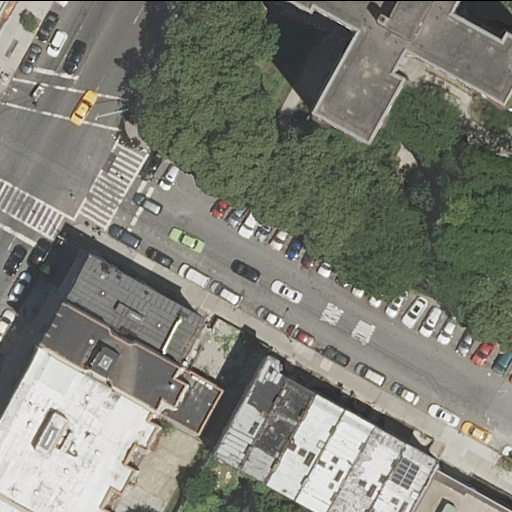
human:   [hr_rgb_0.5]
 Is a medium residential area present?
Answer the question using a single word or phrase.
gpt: no

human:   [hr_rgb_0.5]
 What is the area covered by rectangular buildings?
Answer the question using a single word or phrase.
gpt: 2753m2

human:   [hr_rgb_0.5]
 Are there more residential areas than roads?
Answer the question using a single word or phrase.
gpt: no

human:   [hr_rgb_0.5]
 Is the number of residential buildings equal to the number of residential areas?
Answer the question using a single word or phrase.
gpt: no

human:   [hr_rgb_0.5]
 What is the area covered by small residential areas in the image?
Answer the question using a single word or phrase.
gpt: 0m2

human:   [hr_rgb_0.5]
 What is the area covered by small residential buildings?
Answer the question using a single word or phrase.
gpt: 165m2

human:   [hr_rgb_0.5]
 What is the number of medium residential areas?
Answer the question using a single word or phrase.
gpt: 0

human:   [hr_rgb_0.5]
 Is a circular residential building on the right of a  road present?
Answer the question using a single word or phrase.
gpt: no

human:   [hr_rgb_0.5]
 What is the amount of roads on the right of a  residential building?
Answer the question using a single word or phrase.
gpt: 4

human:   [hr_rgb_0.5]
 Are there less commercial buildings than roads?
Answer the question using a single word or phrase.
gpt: yes

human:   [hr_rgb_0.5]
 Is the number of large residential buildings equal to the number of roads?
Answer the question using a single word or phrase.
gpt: no

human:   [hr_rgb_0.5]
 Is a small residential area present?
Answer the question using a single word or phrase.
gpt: no

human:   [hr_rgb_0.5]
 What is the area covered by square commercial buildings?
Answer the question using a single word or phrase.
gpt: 0m2

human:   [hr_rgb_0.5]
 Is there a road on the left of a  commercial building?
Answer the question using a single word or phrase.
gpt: no

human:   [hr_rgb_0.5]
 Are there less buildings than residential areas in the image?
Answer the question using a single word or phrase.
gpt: no

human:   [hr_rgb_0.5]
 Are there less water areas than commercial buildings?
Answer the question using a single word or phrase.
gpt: no

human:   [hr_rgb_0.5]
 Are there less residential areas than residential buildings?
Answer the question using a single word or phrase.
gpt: yes

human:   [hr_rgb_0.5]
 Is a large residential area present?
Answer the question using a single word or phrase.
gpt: yes

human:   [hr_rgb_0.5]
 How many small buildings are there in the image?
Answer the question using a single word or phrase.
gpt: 4

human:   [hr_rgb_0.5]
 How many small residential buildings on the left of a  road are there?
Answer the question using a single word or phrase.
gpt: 2

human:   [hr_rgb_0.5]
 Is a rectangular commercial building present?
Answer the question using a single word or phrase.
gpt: no

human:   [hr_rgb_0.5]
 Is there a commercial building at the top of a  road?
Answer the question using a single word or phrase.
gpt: no

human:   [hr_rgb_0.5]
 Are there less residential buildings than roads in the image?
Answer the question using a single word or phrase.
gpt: no

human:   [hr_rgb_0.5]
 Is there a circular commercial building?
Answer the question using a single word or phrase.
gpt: no

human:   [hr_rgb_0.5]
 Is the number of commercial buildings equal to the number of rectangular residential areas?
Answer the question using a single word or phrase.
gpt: no

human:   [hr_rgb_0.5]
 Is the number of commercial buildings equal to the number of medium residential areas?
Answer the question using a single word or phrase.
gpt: yes

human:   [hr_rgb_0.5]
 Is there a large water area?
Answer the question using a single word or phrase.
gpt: no

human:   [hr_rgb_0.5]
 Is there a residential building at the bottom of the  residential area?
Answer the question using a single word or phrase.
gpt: yes

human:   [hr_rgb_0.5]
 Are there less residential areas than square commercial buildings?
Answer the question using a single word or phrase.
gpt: no

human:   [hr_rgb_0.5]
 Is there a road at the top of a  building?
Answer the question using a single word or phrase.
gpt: yes

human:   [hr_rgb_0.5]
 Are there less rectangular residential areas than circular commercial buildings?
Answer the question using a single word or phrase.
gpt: no

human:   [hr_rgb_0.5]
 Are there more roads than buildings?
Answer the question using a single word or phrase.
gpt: no

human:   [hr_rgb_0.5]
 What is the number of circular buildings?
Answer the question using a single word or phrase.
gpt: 0

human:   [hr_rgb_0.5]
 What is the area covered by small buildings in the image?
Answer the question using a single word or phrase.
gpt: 165m2

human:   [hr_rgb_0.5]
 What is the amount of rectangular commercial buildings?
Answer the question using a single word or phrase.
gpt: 0

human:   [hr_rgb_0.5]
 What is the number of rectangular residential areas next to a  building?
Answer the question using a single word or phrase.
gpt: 1